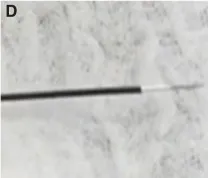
Lawson retrograde needle-catheter preparation. (C, D) Needle advanced and secured inside sheath.
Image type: radiology (x_ray)